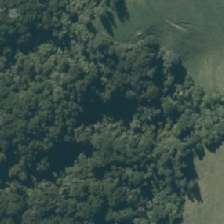
Land cover: indigenous_forest